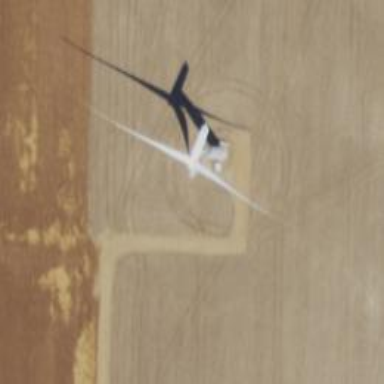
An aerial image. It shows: Wind generator with horizontal axis. The generator is wind turbine.